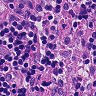
Metastatic tissue present: no